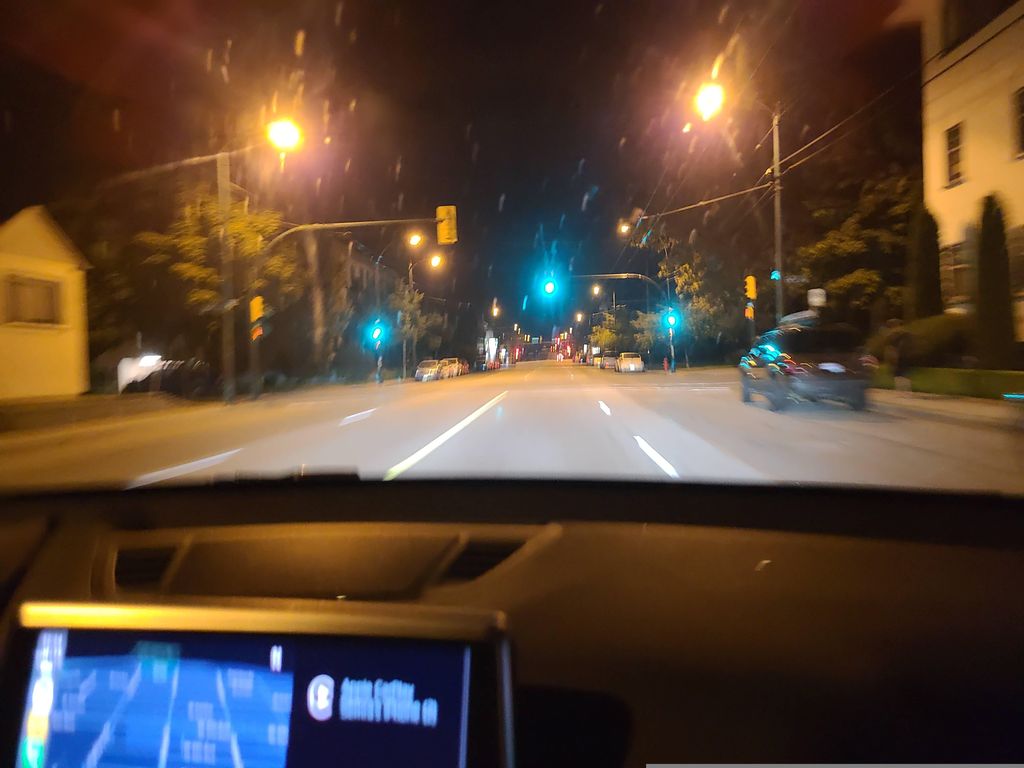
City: vancouver